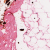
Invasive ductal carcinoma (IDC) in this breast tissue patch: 0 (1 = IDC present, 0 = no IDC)